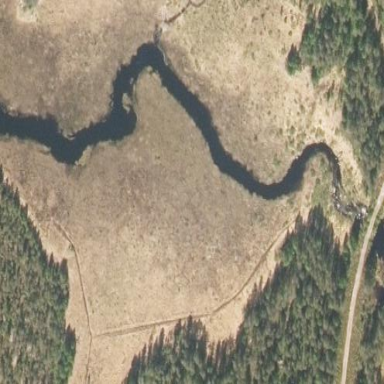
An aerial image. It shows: River flowing through the landscape.